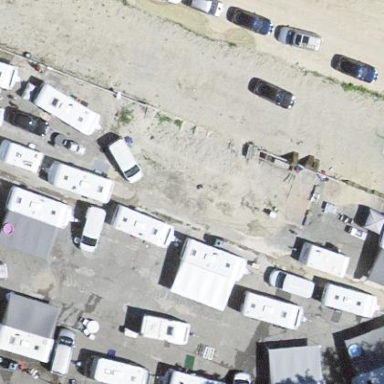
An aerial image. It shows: Parking area with surface.